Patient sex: M
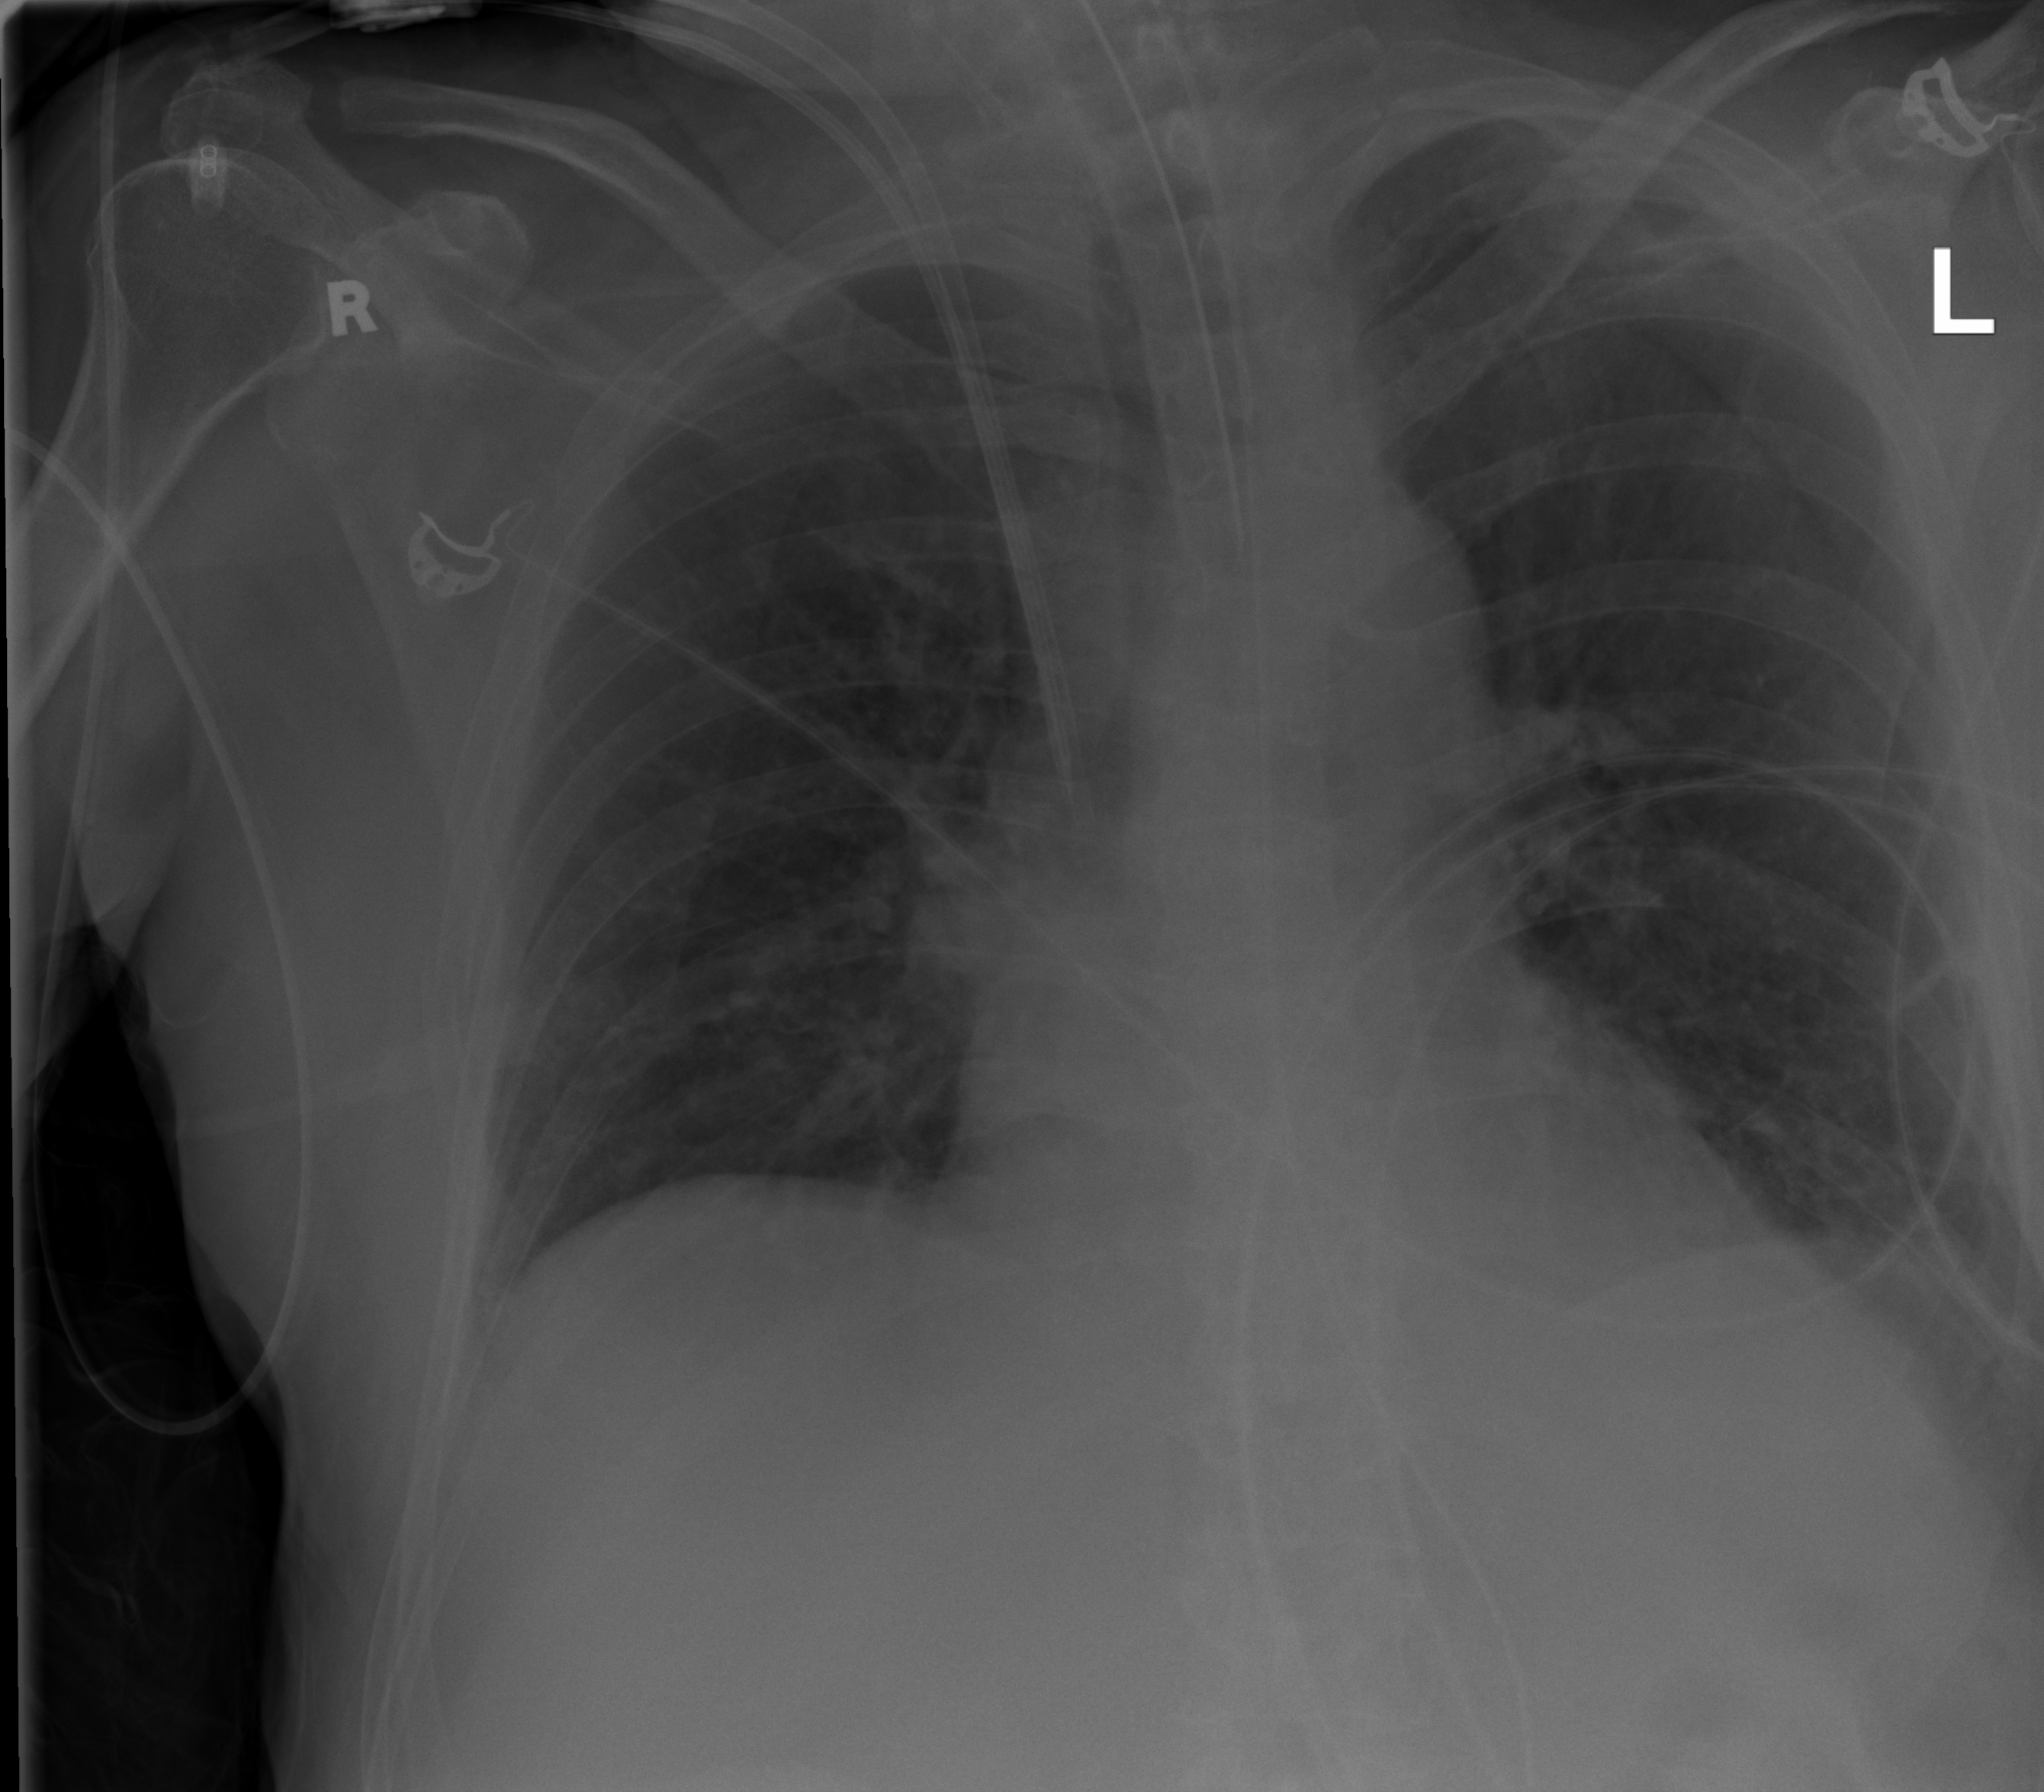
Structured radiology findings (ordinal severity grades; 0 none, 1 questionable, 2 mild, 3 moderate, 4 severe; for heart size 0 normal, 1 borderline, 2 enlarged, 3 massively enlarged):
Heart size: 0
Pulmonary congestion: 0
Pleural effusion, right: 0
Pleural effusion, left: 0
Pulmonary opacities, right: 1
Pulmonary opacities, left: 1
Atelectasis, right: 2
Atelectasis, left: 2